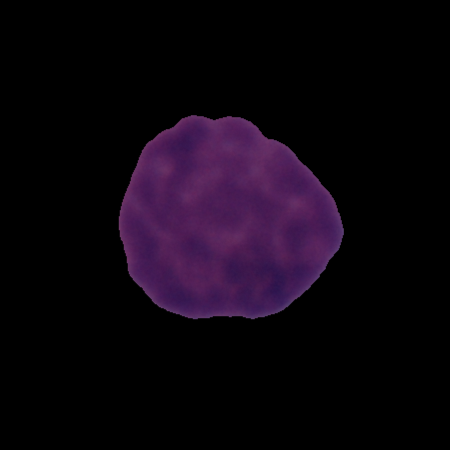
Label: cancer